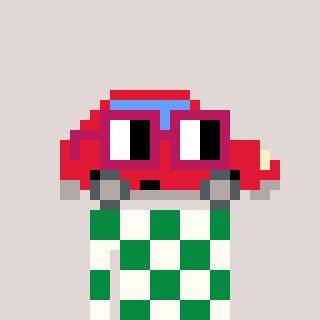
a pixel art character with square dark red glasses, a car-shaped head and a grayscale-colored body on a warm background